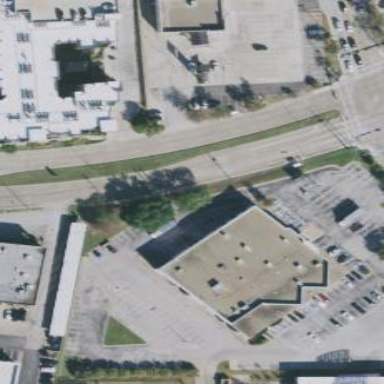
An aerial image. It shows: Commercial building.